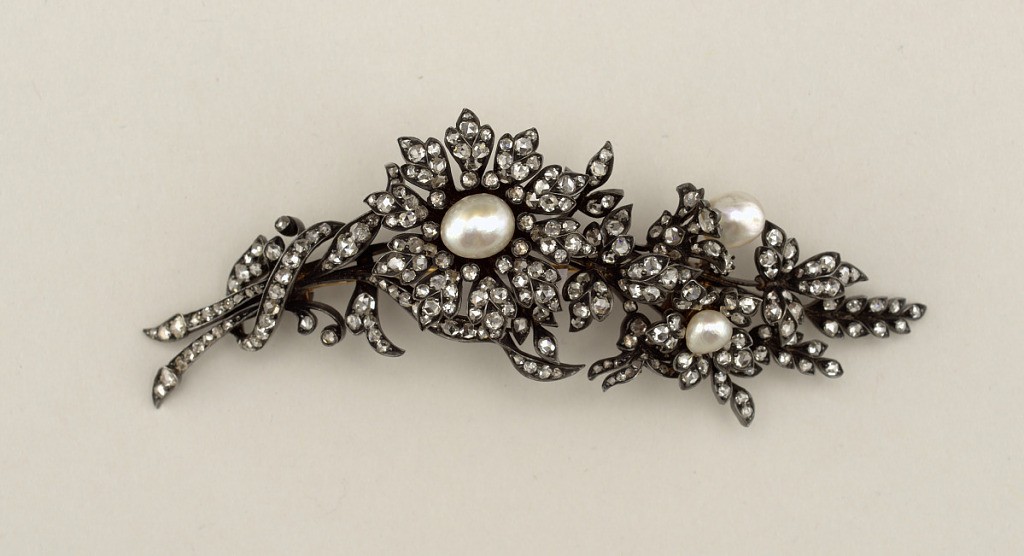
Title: Brooch
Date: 18th century
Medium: Diamonds, gold, freshwater pearls
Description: Antique Georgian brooch in the form of a branch set with 272 rosecut doamonds and 3 freshwater pearls.  The setting is fine silver backed with gold.  There is one trembling flower in the center.